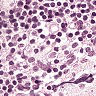
Metastatic tissue present: no